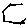
Label: hexagon